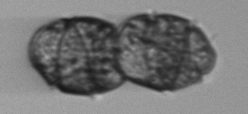
Label: Margalefidinium